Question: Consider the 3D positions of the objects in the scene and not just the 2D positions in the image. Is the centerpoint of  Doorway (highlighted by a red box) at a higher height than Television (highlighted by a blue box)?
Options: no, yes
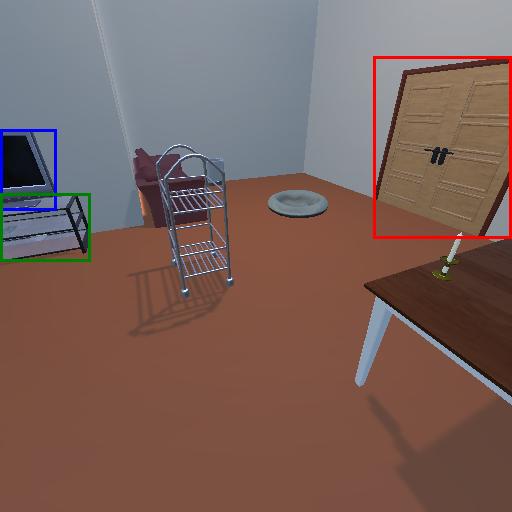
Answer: no